Question: I have created a Windows application in VS2008 and my requirement is to generate an xml file from a table that fetches a million records. Any pointers on the best possible and fastest approach ?
What is the best possible approach for the same ?
Create a clob in Oracle and fetch it in code.
'''
CREATE OR REPLACE PROCEDURE GetBP (BP OUT XMLTYPE) AS
BEGIN
SELECT XMLRoot(
XMLElement("MASTER_TABLE",
XMLAgg(XMLElement("PARTNER",
XMLForest(PARTNER_NO as "PARTNER_NO"
,'0001' as "ID" )))
), VERSION '1.0', STANDALONE YES) AS "RESULT"
INTO BP
from TABLE1
where YEAR LIKE '%2011-2012%';
END GetBP ;
/
'''
'''
private void CreateXML()
{
string oradb = "Data Source=(DESCRIPTION="
+ "(ADDRESS_LIST=(ADDRESS=(PROTOCOL=TCP)(HOST=XPS)(PORT=1226)))"
+ "(CONNECT_DATA=(SERVICE_NAME=DBP0)));"
+ "User Id=scoot;Password=tiger;";
OracleConnection conn = new OracleConnection();
conn.ConnectionString = oradb;
conn.Open();
OracleCommand cmd = new OracleCommand();
cmd.Connection = conn;
OracleDataAdapter da = new OracleDataAdapter();
cmd.Parameters.Add("BP", OracleDbType.XmlType).Direction = ParameterDirection.Output;
cmd.CommandText = "GetBP";
cmd.CommandType = CommandType.StoredProcedure;
cmd.ExecuteNonQuery();
string doc = ((Oracle.DataAccess.Types.OracleXmlType)(cmd.Parameters["BP"].Value)).Value;
File.WriteAllText("C:/Test/BookInfo.xml", doc);
cmd.Dispose();
conn.Dispose();
}
'''
Fetch records first and build the xml in c# using XML Writer
Fetch records in batches and build the xml
My table T1
> PARTNER_NO NAME
00001 Archie
00034 Williams
00046 Mark
00052 Betty
This is how my XML looks :

Please give me examples for the best possible approach. Im trying to search for examples in a similar approach. Not able to find one. Option 1 is taking quite sometime to fetch the records.
After trying Option 2, I am getting 'ContextSwitchDeadlock' Exception.
I have also tried to change IDataReader to OracleDataReader to increase the fetchsize but it doesn't help. Any pointers please. Below is my code:
'''
cmd.CommandText = "SELECT PARTNER_NO FROM T1 WHERE YEAR LIKE '%2011-2012%'";
XmlWriter myWriter = XmlWriter.Create("C:/Test/BookInfo.xml")
myWriter.WriteStartDocument(true);
using(OracleDataReader reader = cmd.ExecuteReader(CommandBehavior.CloseConnection))
{
reader.FetchSize = reader.RowSize * 5000;
myWriter.WriteStartElement("master_table");
while(reader.Read())
{
myWriter.WriteStartElement("partner");
myWriter.WriteElementString("partner_no", reader[0].ToString());
myWriter.WriteElementString("id","0008");
myWriter.WriteEndElement();
}
}
myWriter.WriteEndDocument();
myWriter.Flush();
myWriter.Close();
cmd.Dispose()
'''
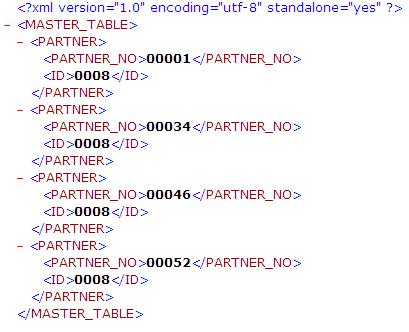
Answer: You could try the most intuitive approach, iterate over the 'IDataReader' and write to an 'XmlWriter' as you go.
I don't know if that's the way to do it, but it should be the most memory effective, and you wouldn't need to create batches of any sort:
'''
using (IDataReader reader = simpleSelectCommand.ExecuteReader())
{
while (reader.Read())
{
myWriter.WriteStartElement("PARTNER");
// write subnodes for this record
myWriter.WriteEndElement();
}
}
'''
This shouldn't take you alot of time to make, and may just be fast enough for you.